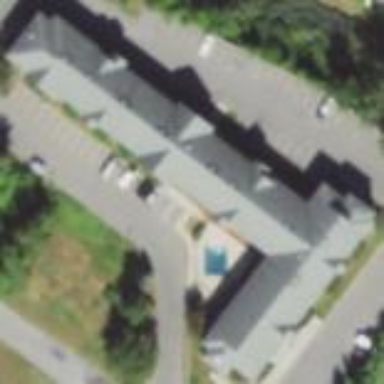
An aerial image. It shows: Hotel building.